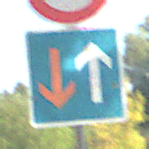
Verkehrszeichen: VorrangVorGegenverkehr
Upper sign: Geschwindigkeit40
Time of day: MorningAfternoon
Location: Outdoor (Nature)
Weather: PartlyCloudy
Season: NotSpecified
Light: Natural